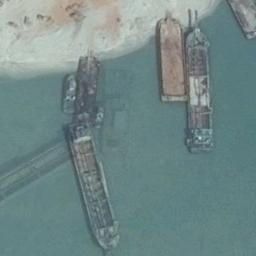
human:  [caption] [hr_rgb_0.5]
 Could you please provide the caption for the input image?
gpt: Several ships of different sizes are docked at the dock and the water is green .

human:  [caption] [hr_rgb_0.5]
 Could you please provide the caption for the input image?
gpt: Several ships of different sizes are at sea .

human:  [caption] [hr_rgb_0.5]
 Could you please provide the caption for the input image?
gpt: Five or six boats docked in the blue harbor .

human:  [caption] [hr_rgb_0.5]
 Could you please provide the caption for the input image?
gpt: There are three ships in the blue water on the shore .

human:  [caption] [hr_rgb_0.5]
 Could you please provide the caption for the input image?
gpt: There are several ships surrounded by green water .